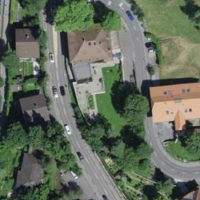
EUNIS habitat code: 55
Species observed at this site:
Hedera helix
Cephalanthera rubra
Pinus mugo